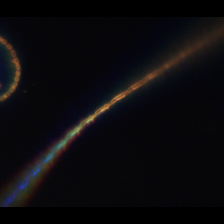
Taxon: Psuedo-nitzschia
Group: Diatoms